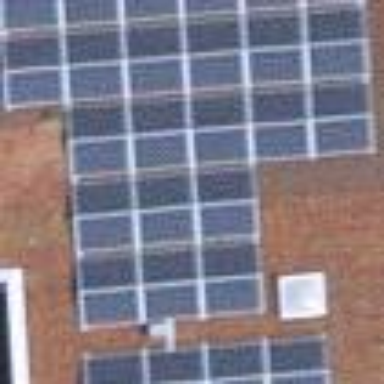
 consisting of solar photovoltaic panels."